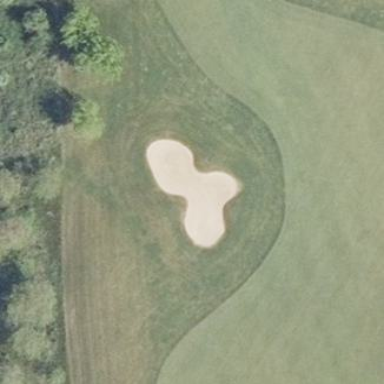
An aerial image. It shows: Golf bunker.